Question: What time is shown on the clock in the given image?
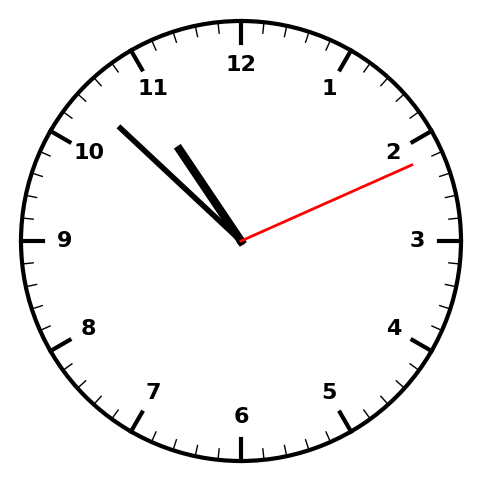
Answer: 10:52:11